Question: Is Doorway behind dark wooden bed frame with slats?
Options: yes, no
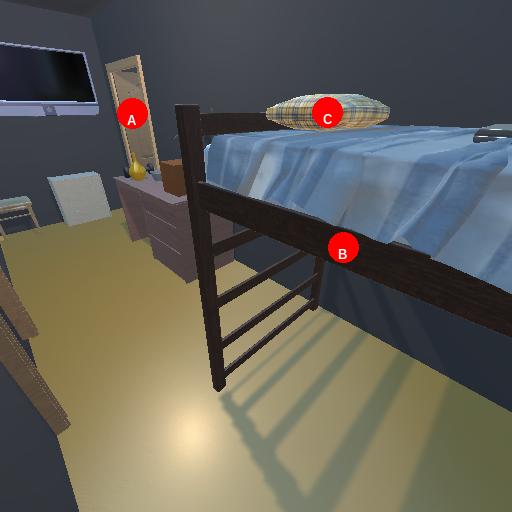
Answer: yes